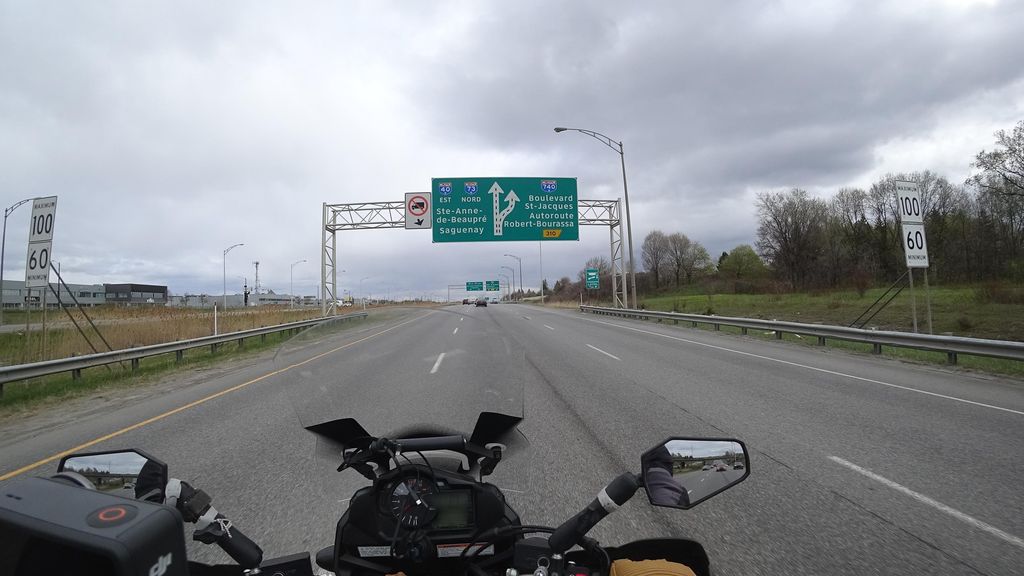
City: quebec_city